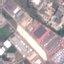
Land use / land cover: Industrial